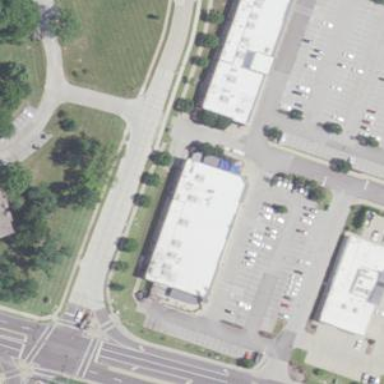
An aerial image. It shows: Retail building.